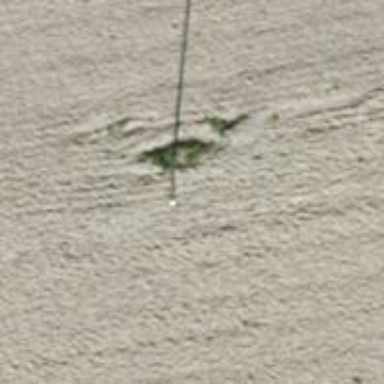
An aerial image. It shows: Power pole.